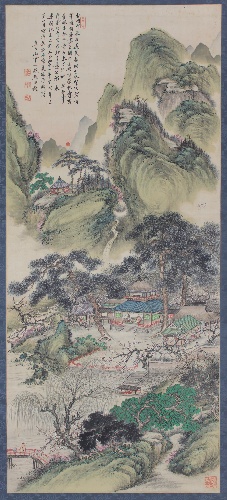
Title: 田能村直入  蓬莱春旭図|Spring Sunrise at Hōrai
Artist: Tanomura Chokunyū
Artist bio: Japanese, 1814–1907
Date: 1881
Object type: Hanging scroll
Classification: Paintings
Medium: Hanging scroll; ink and color on satin
Culture: Japan
Period: Meiji period (1868–1912)
Dimensions: Image: 58 7/8 × 25 7/8 in. (149.5 × 65.8 cm)
Overall with mounting: 86 13/16 × 32 3/16 in. (220.5 × 81.8 cm)
Department: Asian Art
Credit line: Mary and Cheney Cowles Collection, Gift of Mary and Cheney Cowles, 2019
Accession year: 2019
Repository: Metropolitan Museum of Art, New York, NY